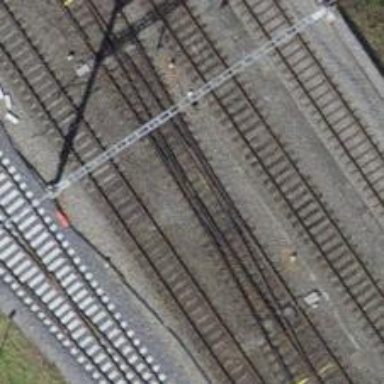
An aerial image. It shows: Railway switch.